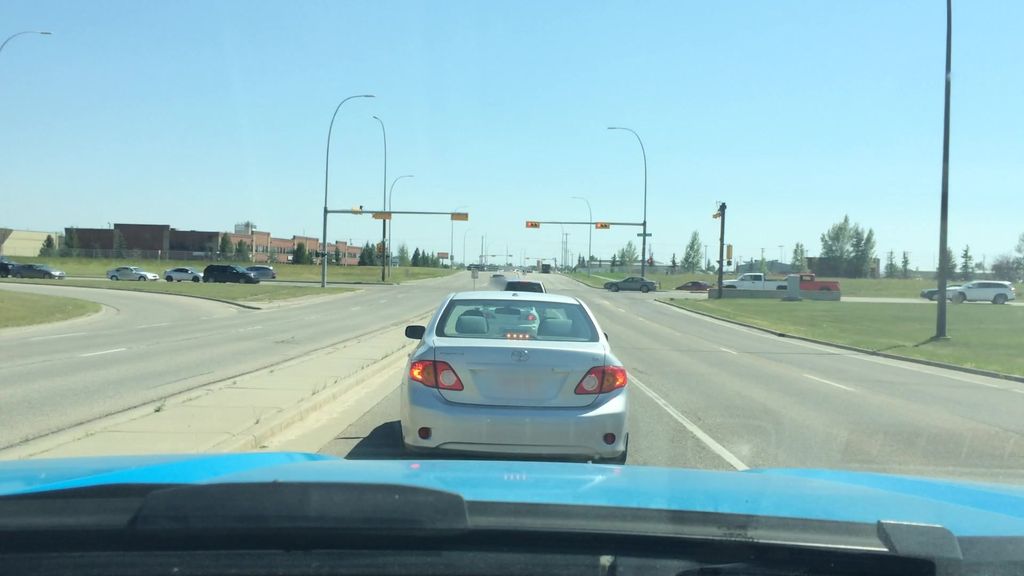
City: calgary